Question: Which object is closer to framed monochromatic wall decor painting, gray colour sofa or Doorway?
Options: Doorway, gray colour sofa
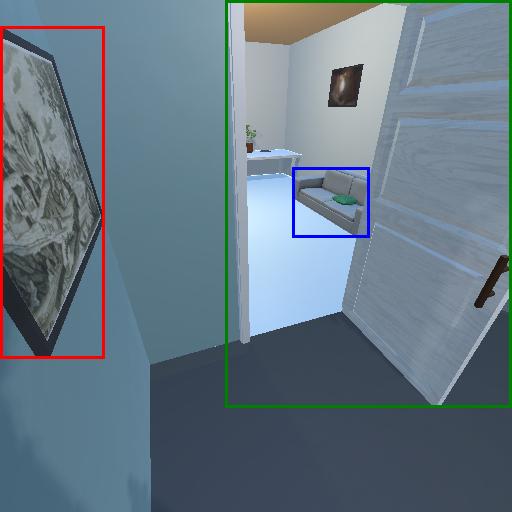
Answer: Doorway